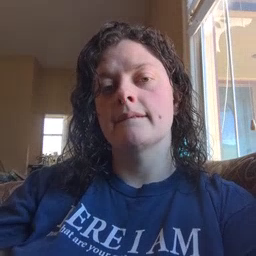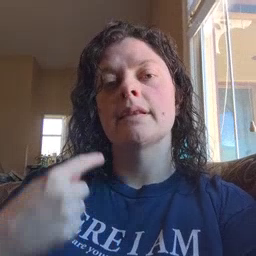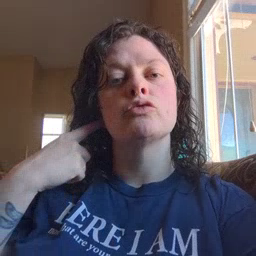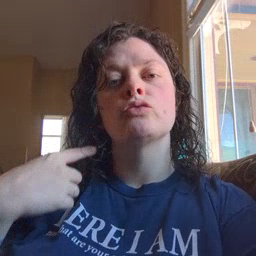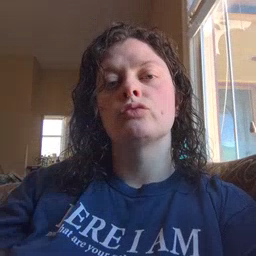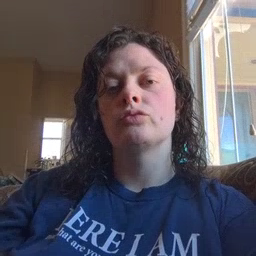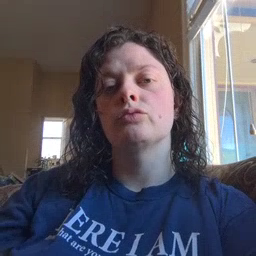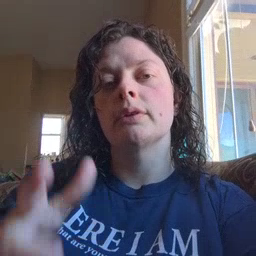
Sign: hear